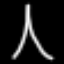
Label: The Eiffel Tower